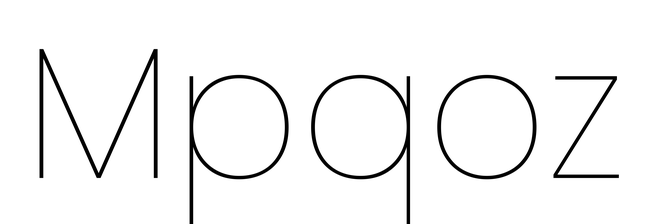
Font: Poppins-Thin